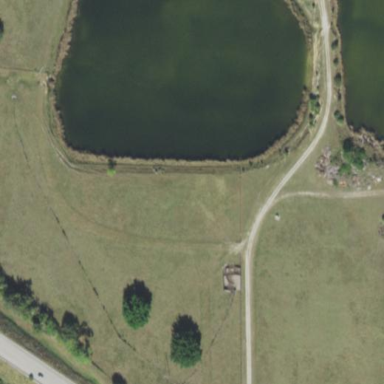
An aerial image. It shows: Pond surrounded by natural water.